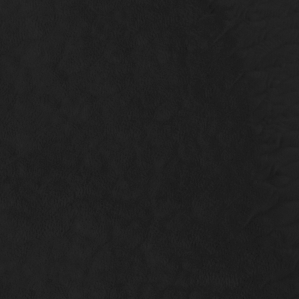
Label: non_frost